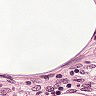
Metastatic tissue present: no